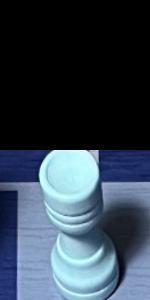
Label: Rook_White